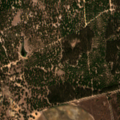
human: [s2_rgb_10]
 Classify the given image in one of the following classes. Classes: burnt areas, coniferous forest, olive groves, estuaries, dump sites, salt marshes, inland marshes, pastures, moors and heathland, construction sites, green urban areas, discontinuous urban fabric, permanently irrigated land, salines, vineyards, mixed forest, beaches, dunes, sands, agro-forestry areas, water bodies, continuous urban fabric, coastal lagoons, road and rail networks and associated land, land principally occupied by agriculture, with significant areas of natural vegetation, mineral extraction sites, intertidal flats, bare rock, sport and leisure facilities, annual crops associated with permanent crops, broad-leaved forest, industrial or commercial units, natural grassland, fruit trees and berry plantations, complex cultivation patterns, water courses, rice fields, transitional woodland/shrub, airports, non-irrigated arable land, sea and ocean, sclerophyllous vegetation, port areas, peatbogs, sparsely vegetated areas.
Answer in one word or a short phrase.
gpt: permanently irrigated land, agro-forestry areas, broad-leaved forest, coniferous forest